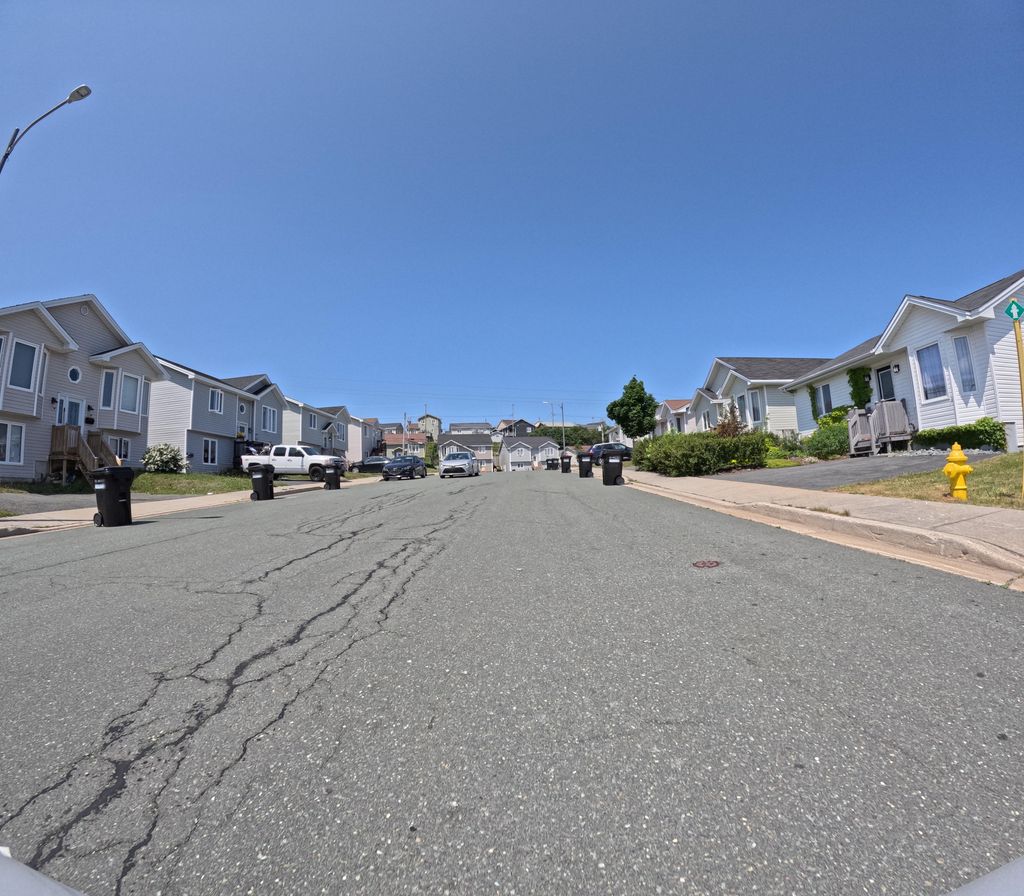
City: st_johns